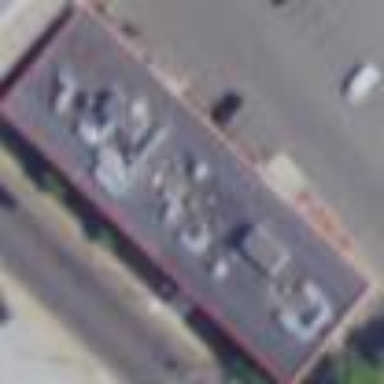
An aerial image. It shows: Building.